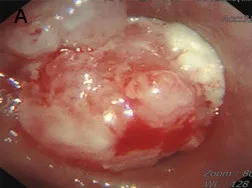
(A) Fiberoptic bronchoscopy shows cauliflower-like new organisms blocking the left main bronchus and oozing blood on the surface of the new organisms. The pathological classification of lung squamous cell carcinoma was confirmed by multi-biomarker immunohistochemistry.
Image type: endoscopy (gi_endoscopy)